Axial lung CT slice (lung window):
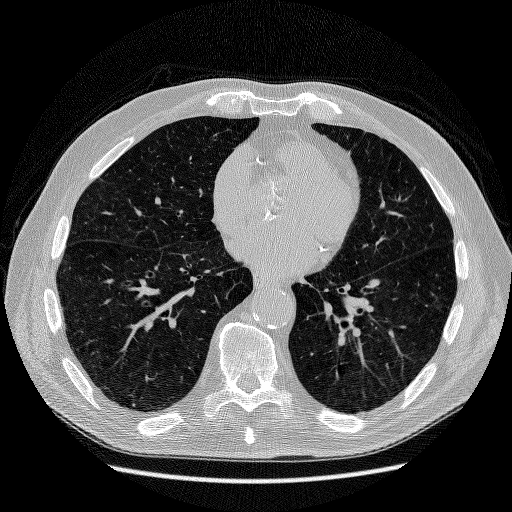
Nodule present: no